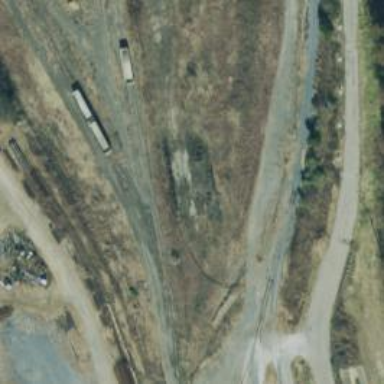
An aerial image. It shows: Railway spur service.